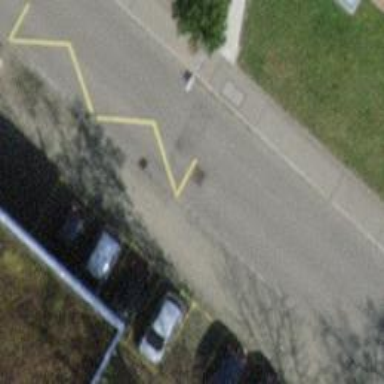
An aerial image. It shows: Bus stop with designated stop position for public transport.